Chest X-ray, PA view. Patient: 60 years old, sex M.
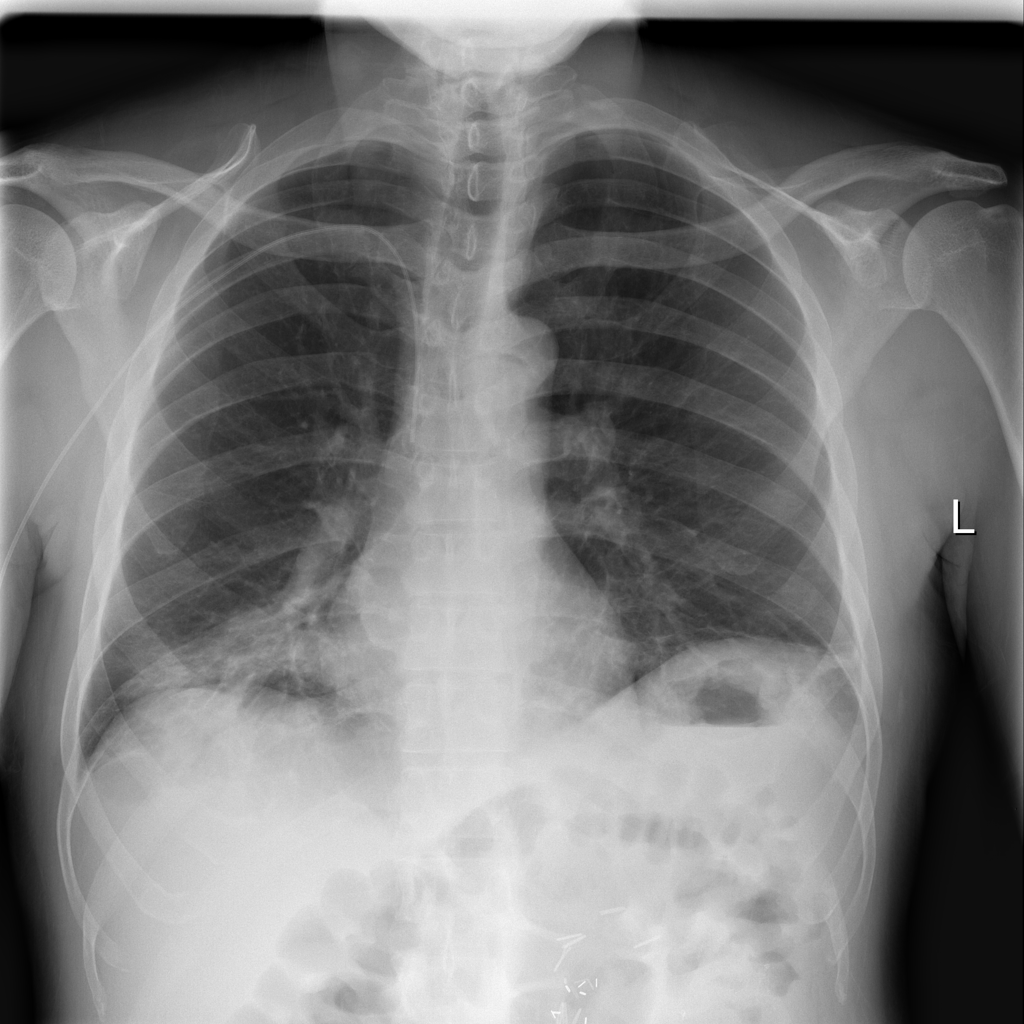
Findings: Atelectasis, Infiltration